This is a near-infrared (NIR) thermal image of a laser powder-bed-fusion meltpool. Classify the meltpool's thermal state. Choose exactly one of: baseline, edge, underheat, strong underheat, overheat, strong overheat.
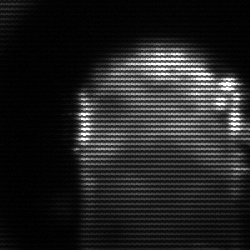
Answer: baseline